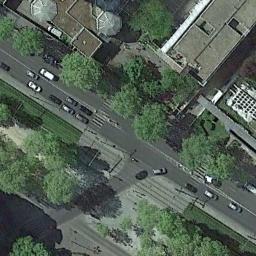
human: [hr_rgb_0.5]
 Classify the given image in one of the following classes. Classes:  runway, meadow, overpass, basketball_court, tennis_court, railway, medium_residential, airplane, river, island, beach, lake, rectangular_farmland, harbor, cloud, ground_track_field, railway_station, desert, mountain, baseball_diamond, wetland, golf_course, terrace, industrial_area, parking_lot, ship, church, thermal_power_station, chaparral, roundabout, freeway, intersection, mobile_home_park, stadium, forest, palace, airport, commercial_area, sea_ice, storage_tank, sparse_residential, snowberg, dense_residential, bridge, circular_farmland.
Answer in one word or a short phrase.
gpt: freeway